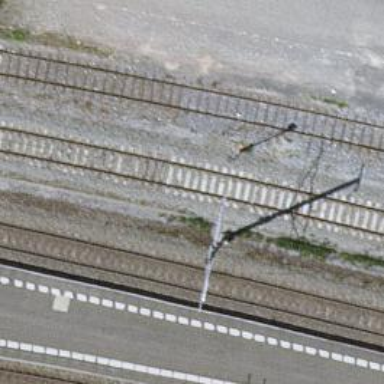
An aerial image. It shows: Railway signal.